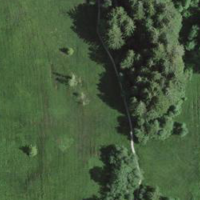
EUNIS habitat code: 44
Species observed at this site:
Menyanthes trifoliata
Parnassia palustris
Vaccinium myrtillus
Vaccinium uliginosum
Zootoca vivipara
Filipendula ulmaria
Astrantia major
Caltha palustris
Cruciata laevipes
Cardamine pratensis
Dactylorhiza majalis
Succisa pratensis
Populus tremula